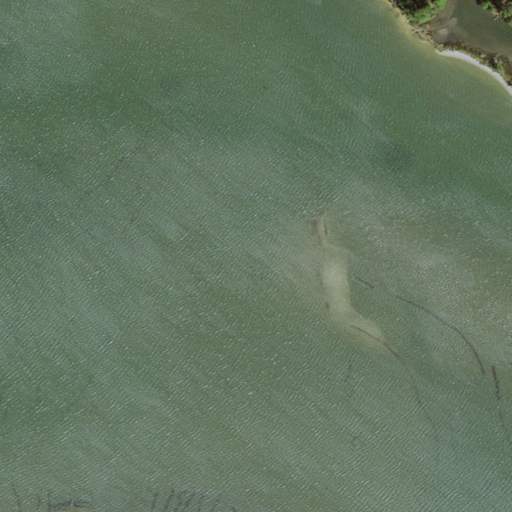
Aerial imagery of island in Virginia named Bamboo Island containing open water, herbaceous wetlands, woody wetlands, and evergreen forest